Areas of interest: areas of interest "Concert Hall"
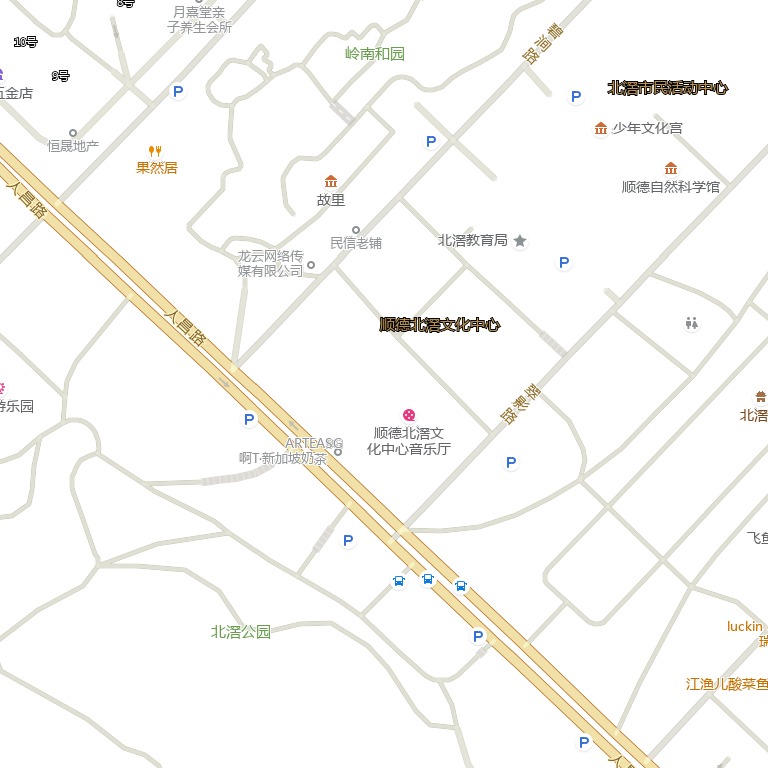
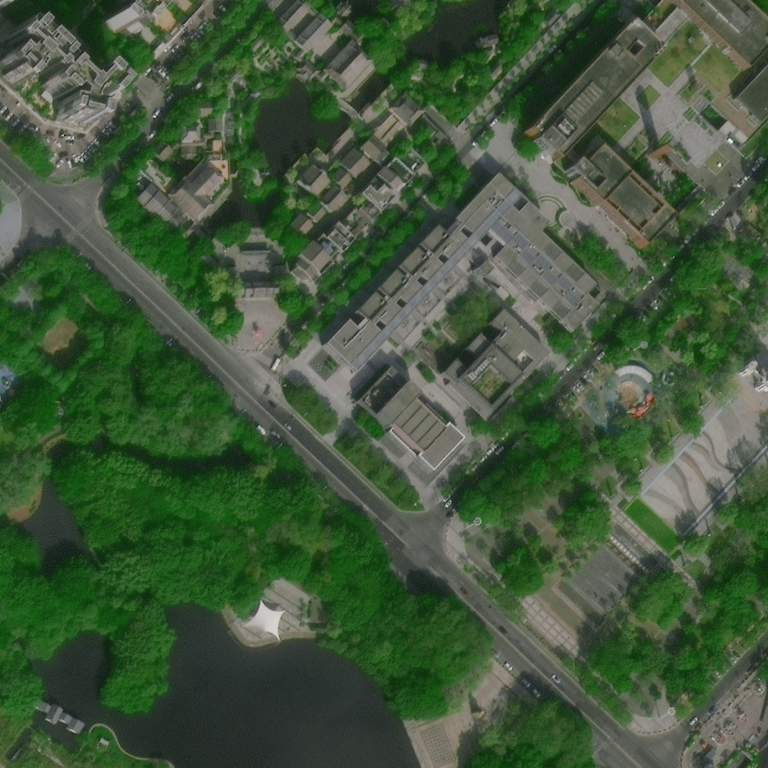